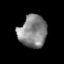
Tissue: prostate
Cell type: Endothelial cells
Senescence score: 0.6929
Nuclear area (px): 879
Mean DAPI intensity: 133.986